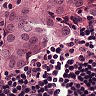
Metastatic tissue present: yes